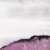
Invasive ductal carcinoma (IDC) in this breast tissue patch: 0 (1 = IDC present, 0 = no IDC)